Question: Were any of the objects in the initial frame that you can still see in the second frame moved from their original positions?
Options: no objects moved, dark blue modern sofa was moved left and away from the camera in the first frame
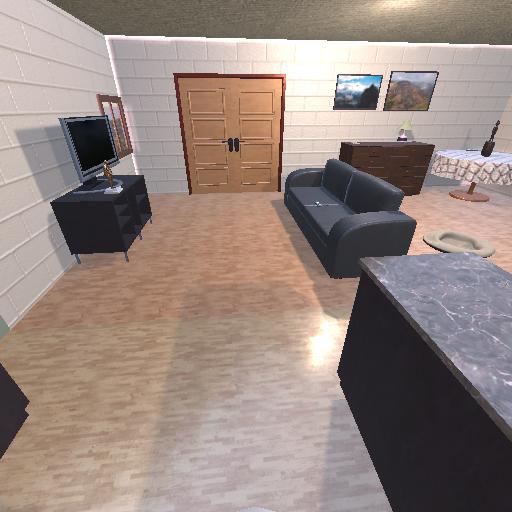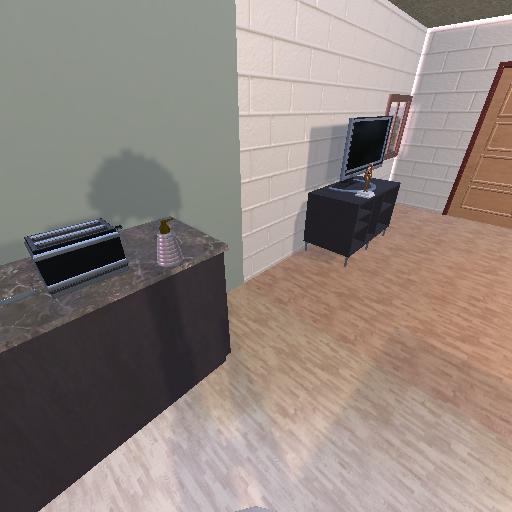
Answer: no objects moved